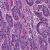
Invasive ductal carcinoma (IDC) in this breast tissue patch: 1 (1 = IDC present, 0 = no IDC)